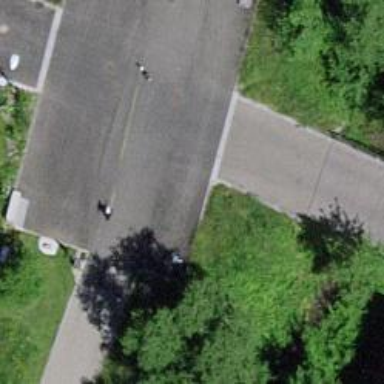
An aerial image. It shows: Residential road with asphalt surface and no sidewalks.